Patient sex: M
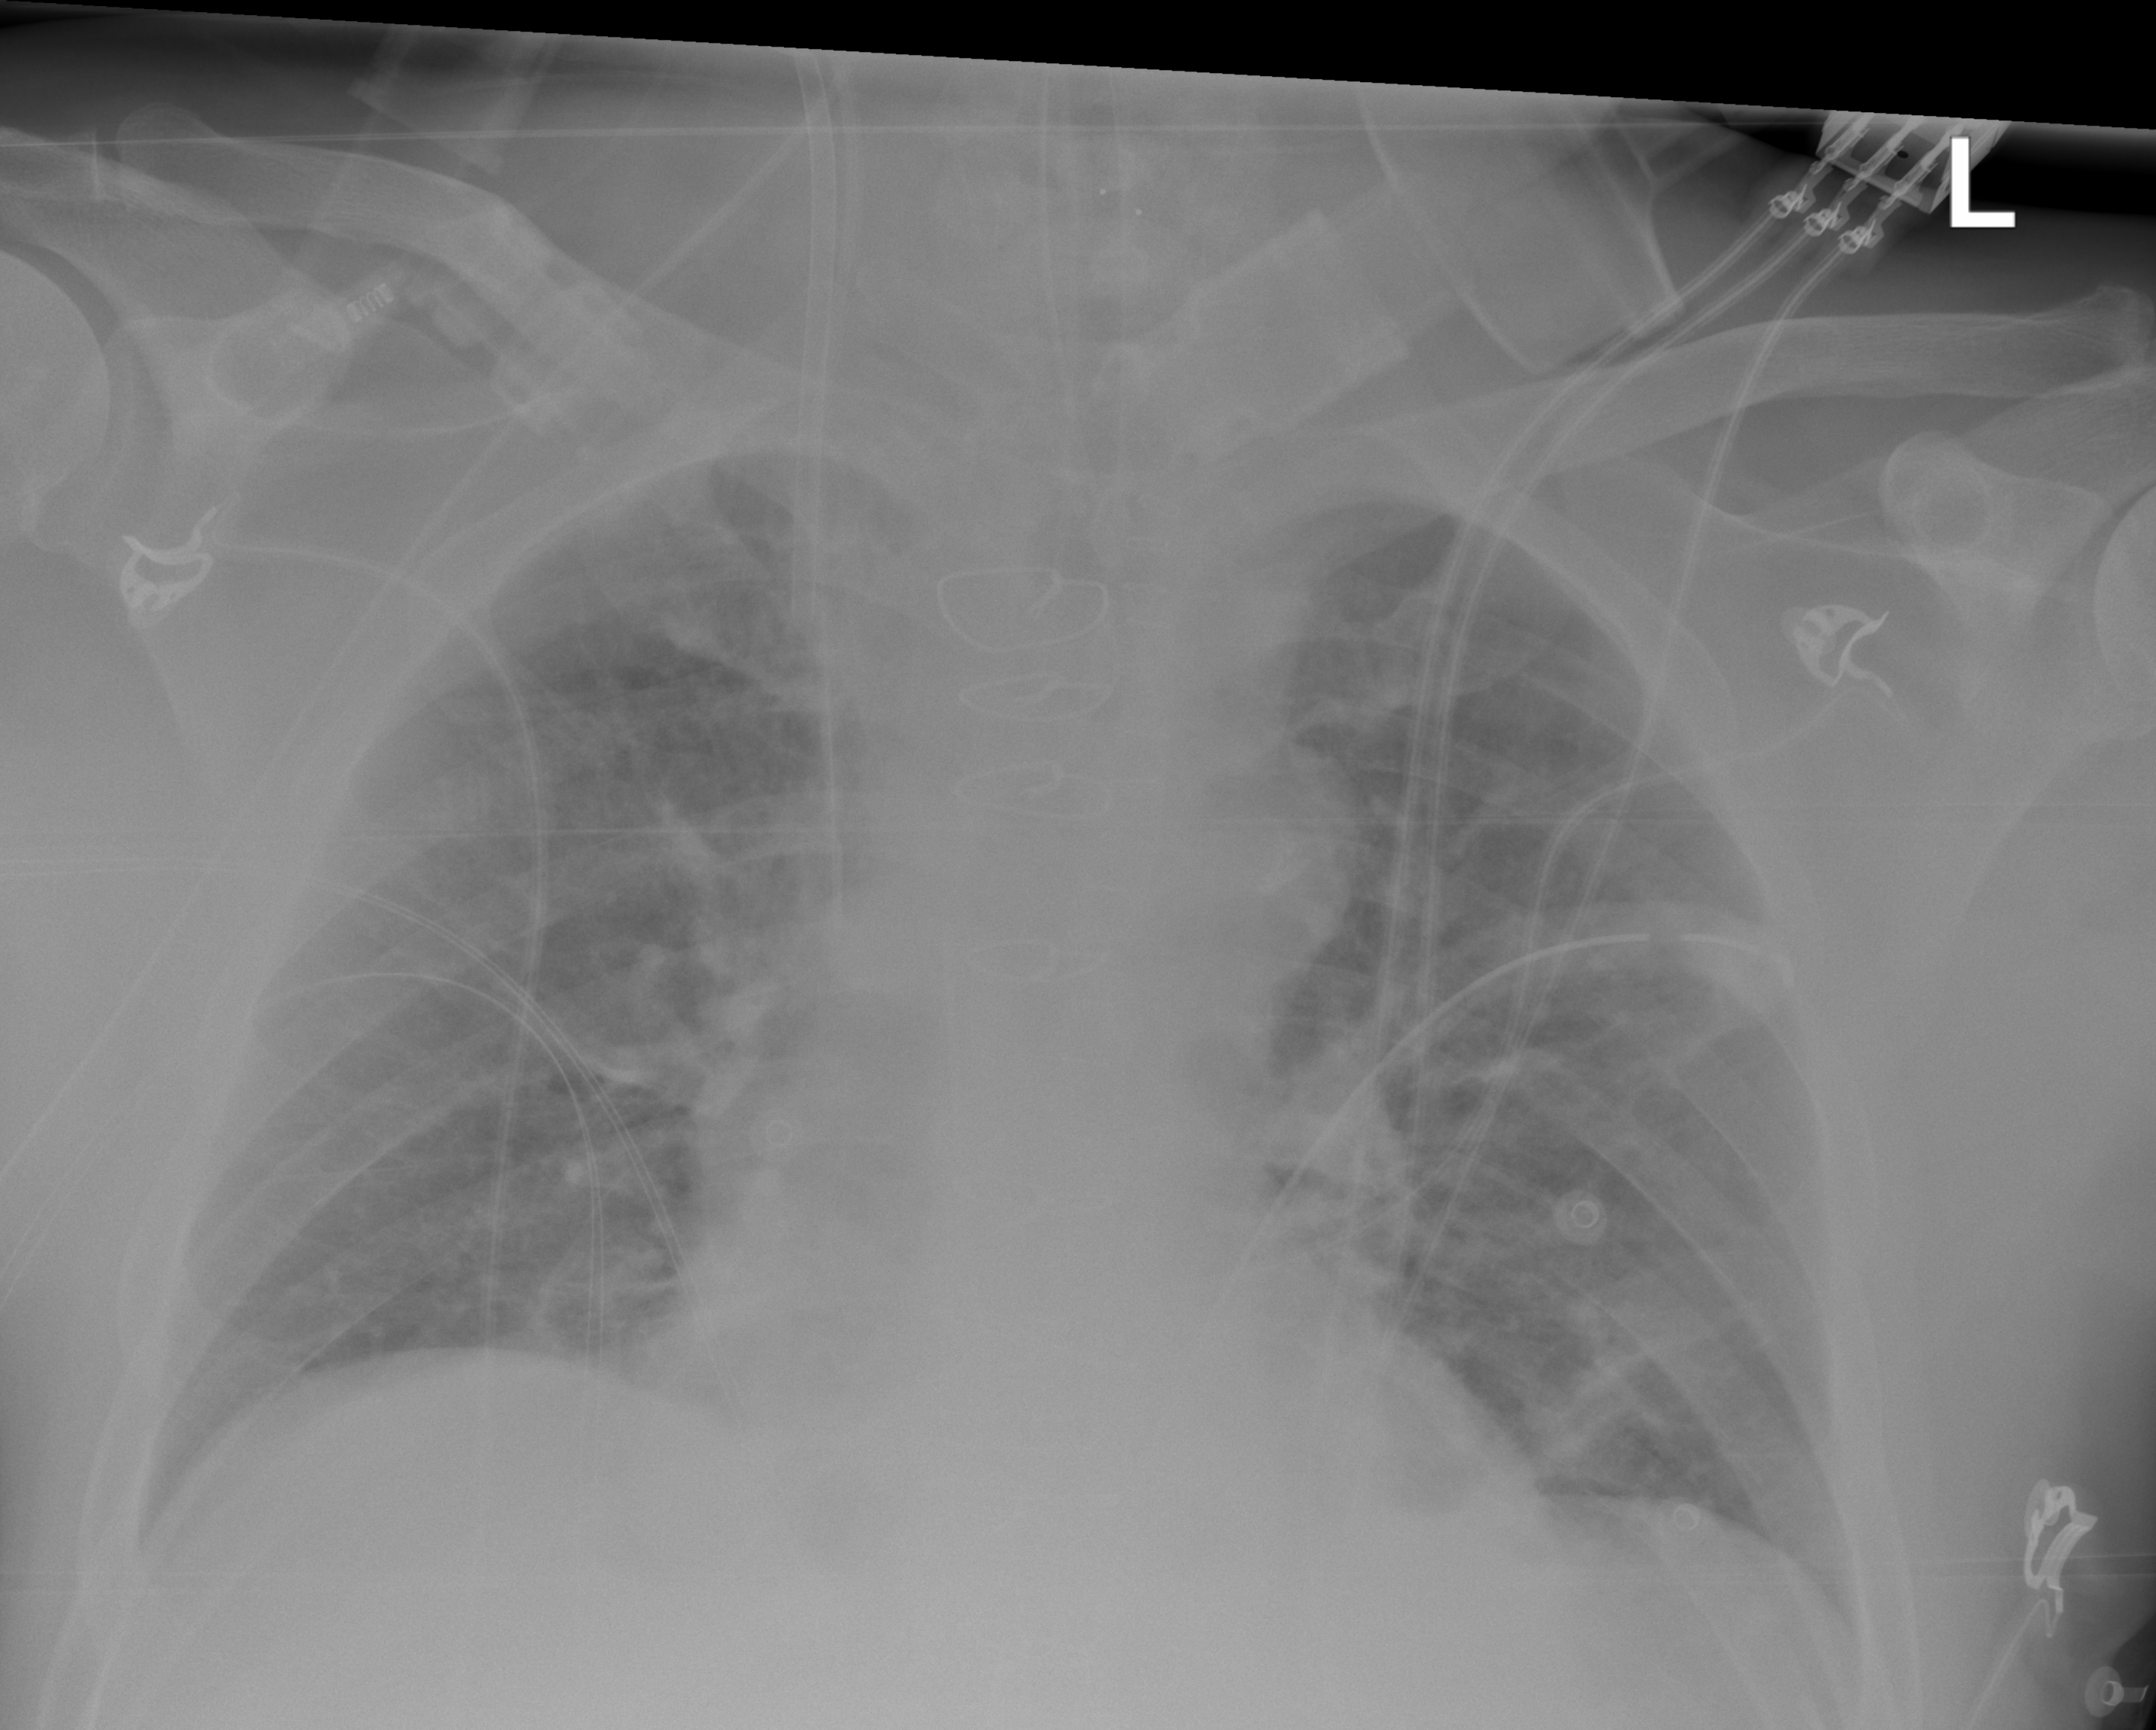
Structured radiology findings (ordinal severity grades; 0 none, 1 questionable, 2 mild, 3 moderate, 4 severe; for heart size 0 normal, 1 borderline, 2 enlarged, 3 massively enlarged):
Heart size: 0
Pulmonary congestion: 0
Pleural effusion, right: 0
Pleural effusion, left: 0
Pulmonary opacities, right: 0
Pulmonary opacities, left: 0
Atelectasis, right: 0
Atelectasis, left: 2